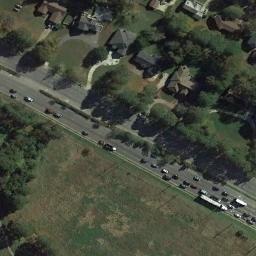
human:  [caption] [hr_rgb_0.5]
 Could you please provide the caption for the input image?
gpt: A straight freeway is a lawn with some trees on one side and on the other side is a residential area .

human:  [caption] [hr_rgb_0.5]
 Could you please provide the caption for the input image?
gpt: There are large green lawns and trees around the freeway, There are many cars on the freeway, And there are several buildings on the lawn .

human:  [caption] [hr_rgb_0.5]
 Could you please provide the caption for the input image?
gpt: The freeway is next to the houses and some trees with many cars .

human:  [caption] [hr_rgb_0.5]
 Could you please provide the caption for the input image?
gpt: There was only one black car on the highway .

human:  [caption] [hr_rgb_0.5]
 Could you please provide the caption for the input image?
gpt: There are lawns and many trees and buildings beside the freeway .